Question: I apologise for asking a question to which there are many pages offering answers, but I cannot match up any of the instructions and videos with what I am seeing on the screen!
I am using Android Studio 1.0.2 on Windows 7. I have created a basic app and want to add a jar file. All the instructions say 'Copy the jar to the libs folder'. There isn't one! One video I watched showed creating a 'libs' folder under the project but when I right-click, there is no 'new folder' option like in the video!

The 'Folder' option here has a whole load of further options, none of them like the video tutorial. So what is the proper procedure in my clearly unique position of a perfectly new install and empty project?!?! Exactly what do I right-click on in the image above and what option do I choose? Feel free to treat me like an idiot!
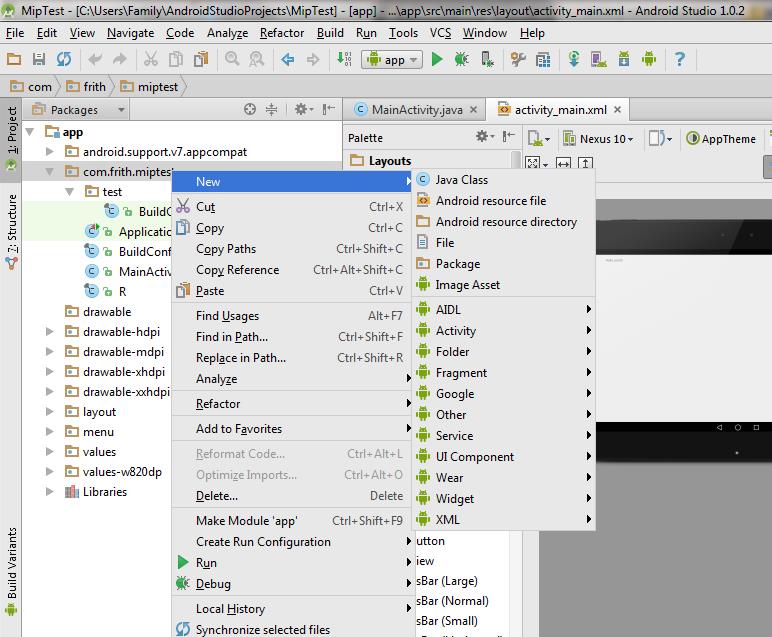
Answer: As Niek said, you need to switch over to Project View.

Once there you will find the libs folder. Copy and paste the JAR into that folder and you should be all set! If you have issues after this post your build.gradle file.